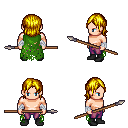
a pixel art fantasy rpg character, male body template, human, light skin, green tattered cape, magenta pants, blonde long bangs hairstyle, white cloth bandages, black shoes, spear, four views (front, back, left, right), 2x2 character sprite sheet, small pixel art, hard edges, no anti-aliasing